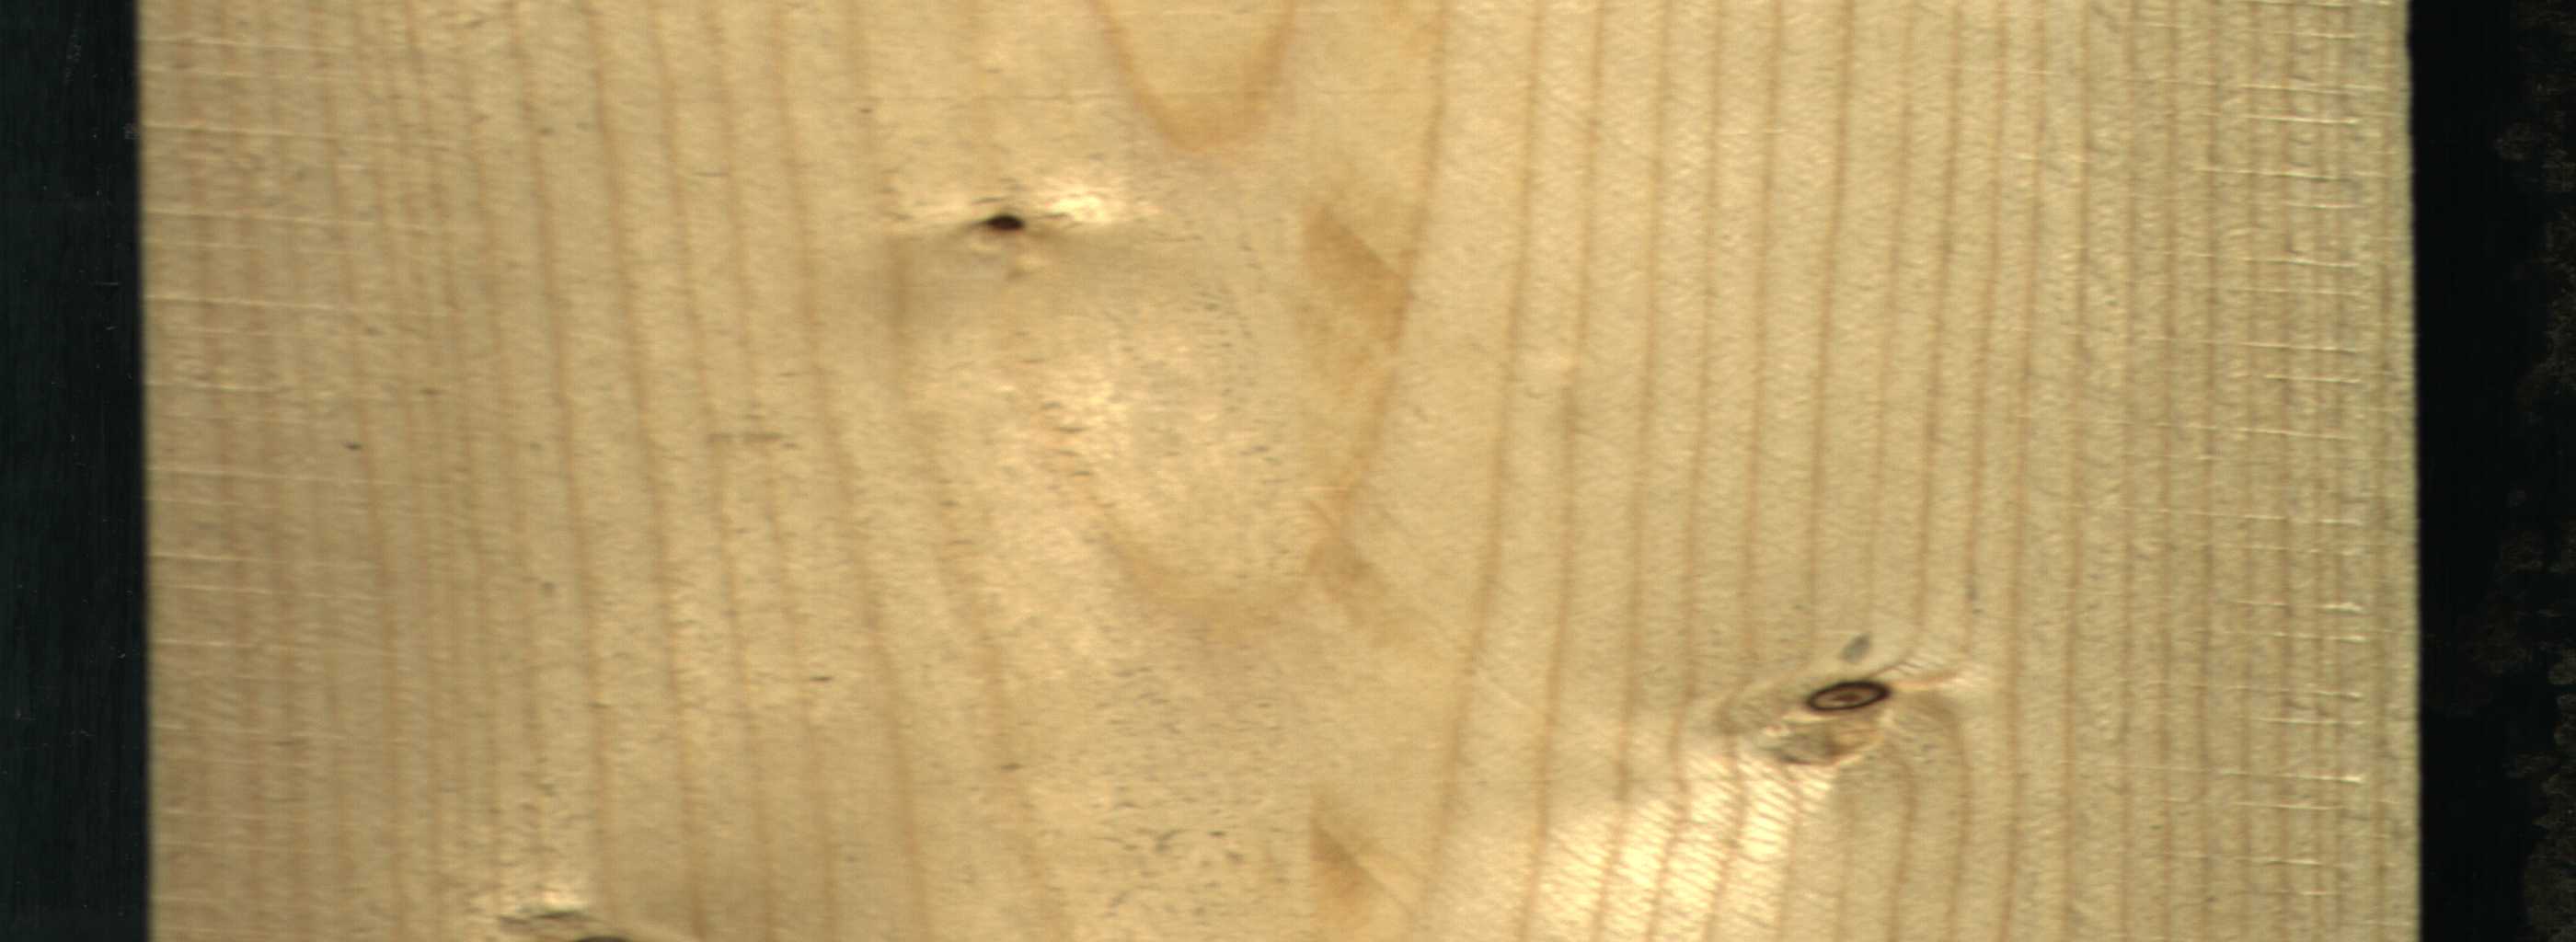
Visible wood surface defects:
Dead_Knot
Dead_Knot